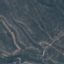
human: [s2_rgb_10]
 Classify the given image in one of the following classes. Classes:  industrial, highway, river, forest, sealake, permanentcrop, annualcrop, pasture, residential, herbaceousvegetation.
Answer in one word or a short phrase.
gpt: HerbaceousVegetation